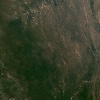
Label: land